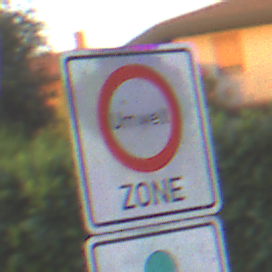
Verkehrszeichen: BeginnUmweltzone
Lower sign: FreistellungVomVerkehrsverbot3
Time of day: SunriseSunset
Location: Outdoor (Urban)
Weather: Clear
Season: NotSpecified
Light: Natural